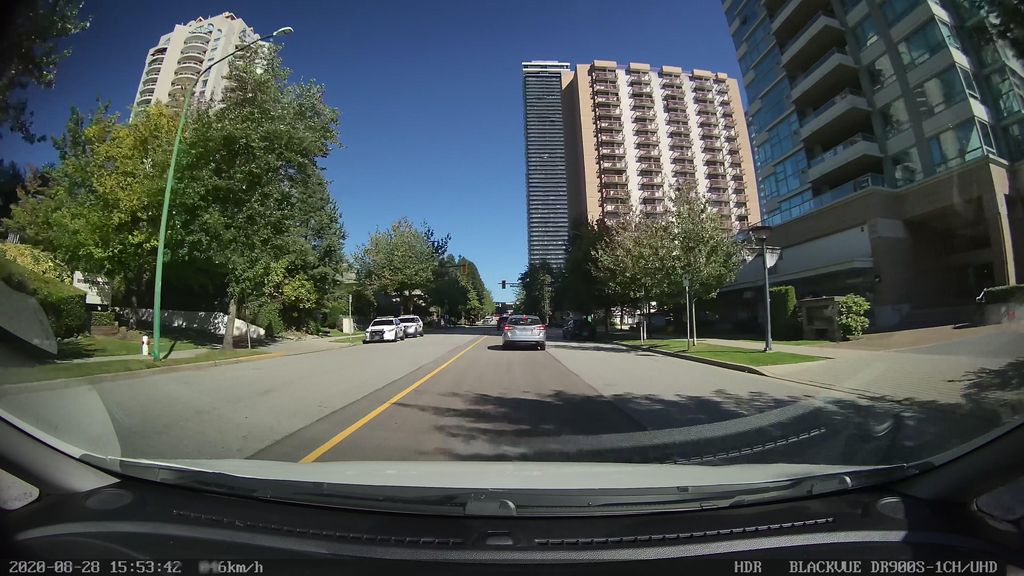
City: vancouver